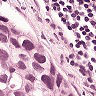
Metastatic tissue present: yes